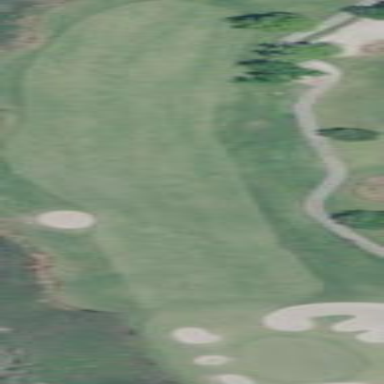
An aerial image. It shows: Scenic golf fairway.